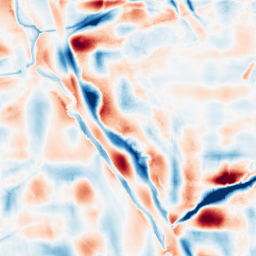
Category: wavelet
Decomposition family: wavelet_dwt
Decomposition parameters: wavelet: sym4
level: 5
Upsampling method: sinc_blackman
Upsampling parameters: scale: 2
kernel_size: 8
Upsampling scale: 2